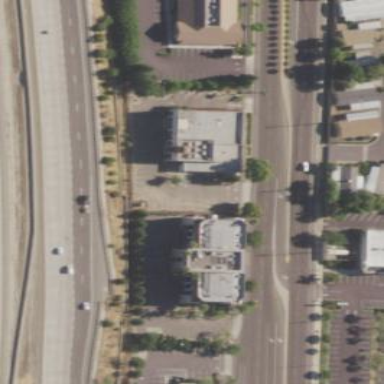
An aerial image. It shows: Commercial area.